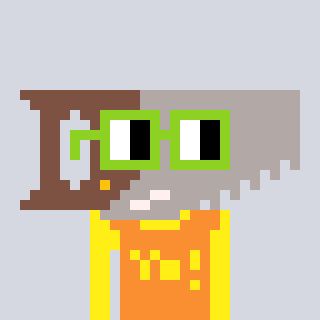
a pixel art character with square light green glasses, a saw-shaped head and a orange-colored body on a cool background